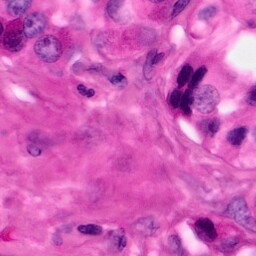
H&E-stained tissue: Pancreatic